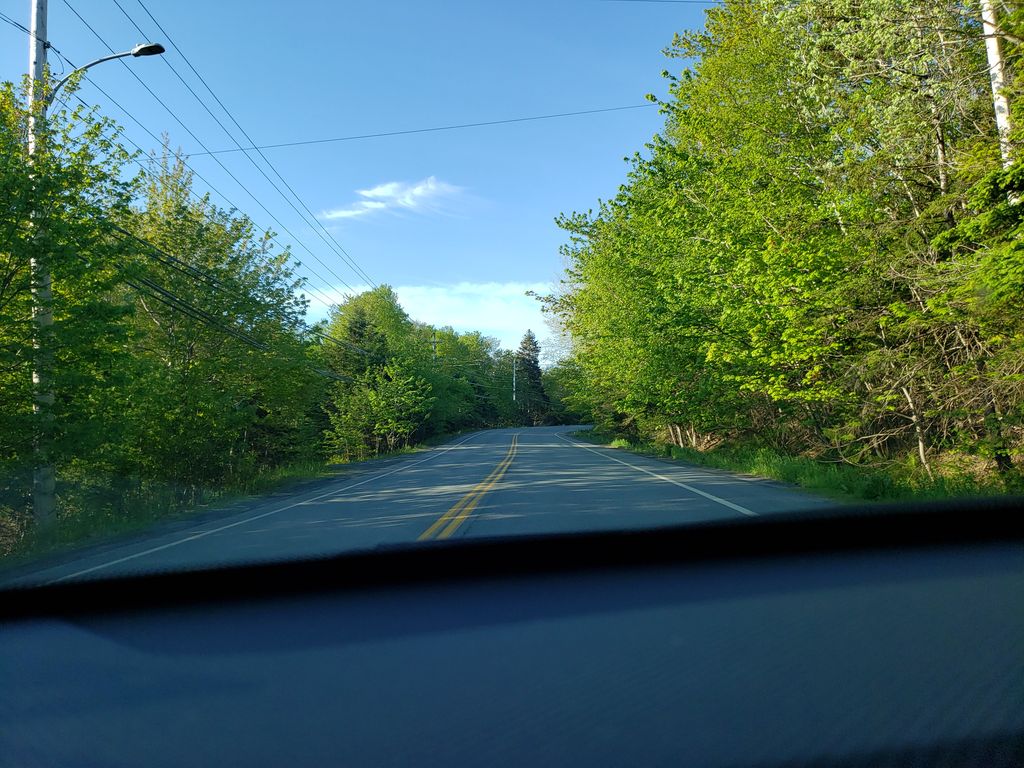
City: halifax